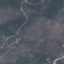
Label: HerbaceousVegetation